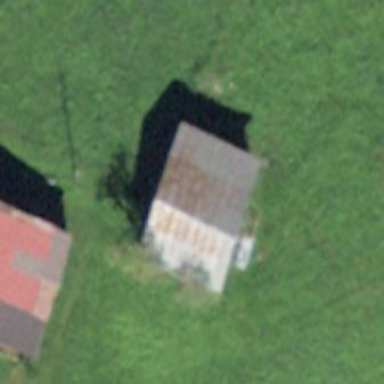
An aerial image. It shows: Barn.